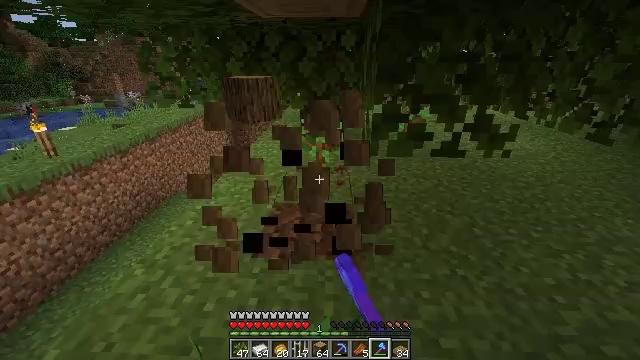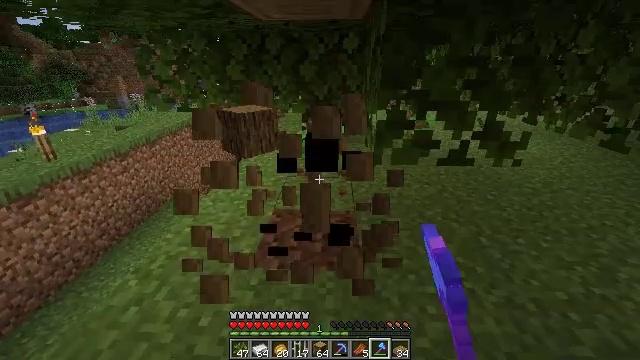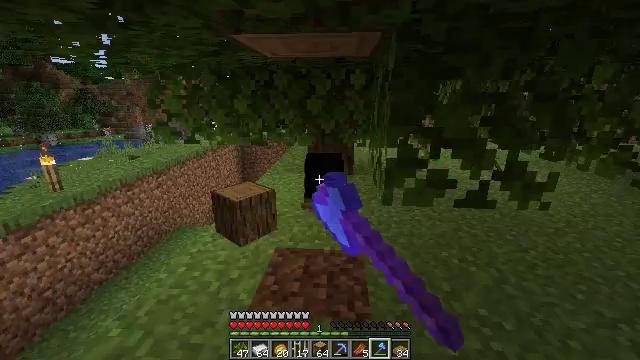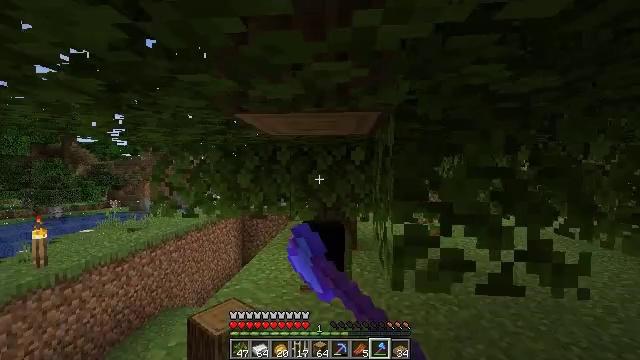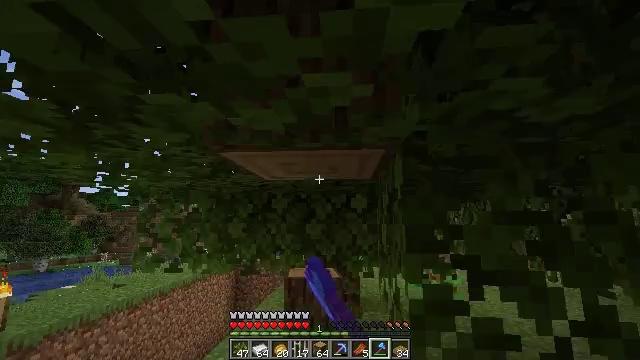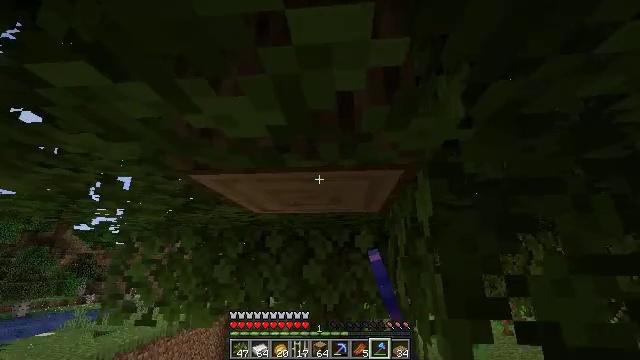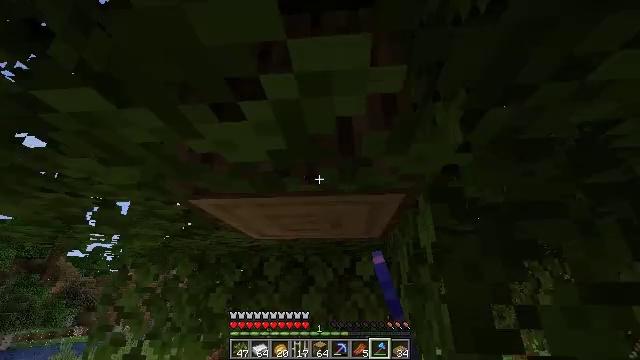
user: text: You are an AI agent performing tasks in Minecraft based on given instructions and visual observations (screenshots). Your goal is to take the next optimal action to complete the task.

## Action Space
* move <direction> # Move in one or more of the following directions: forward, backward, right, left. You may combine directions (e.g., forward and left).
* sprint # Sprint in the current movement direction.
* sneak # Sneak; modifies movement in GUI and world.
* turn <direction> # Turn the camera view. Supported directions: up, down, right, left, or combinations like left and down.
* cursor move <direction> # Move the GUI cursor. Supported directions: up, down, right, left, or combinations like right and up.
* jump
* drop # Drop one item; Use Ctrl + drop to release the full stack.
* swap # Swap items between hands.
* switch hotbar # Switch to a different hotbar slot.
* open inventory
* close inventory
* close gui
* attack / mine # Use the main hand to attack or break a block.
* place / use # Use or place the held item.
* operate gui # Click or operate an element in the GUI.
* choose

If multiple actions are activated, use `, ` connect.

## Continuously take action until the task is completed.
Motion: motion action
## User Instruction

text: Mine the oak sapling.
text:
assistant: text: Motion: move forward, attack / mine
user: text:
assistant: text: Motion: move forward, turn left and up, attack / mine
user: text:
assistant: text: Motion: move forward, turn up
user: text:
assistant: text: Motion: move forward, turn up
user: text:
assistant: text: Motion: move forward, turn up
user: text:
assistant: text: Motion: move forward, turn up, attack / mine
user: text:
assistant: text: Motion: attack / mine